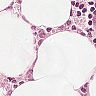
Metastatic tissue present: no